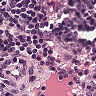
Metastatic tissue present: no